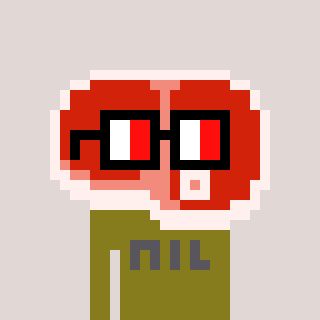
a pixel art character with square glasses with black frames and red eyes, a steak-shaped head and a gunk-colored body on a warm background